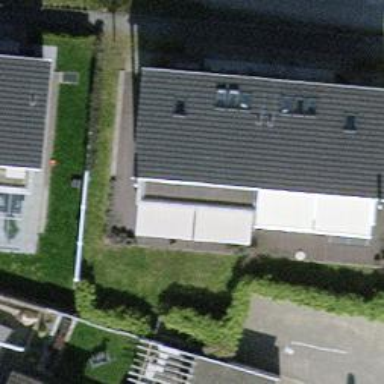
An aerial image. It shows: Semi-detached house.